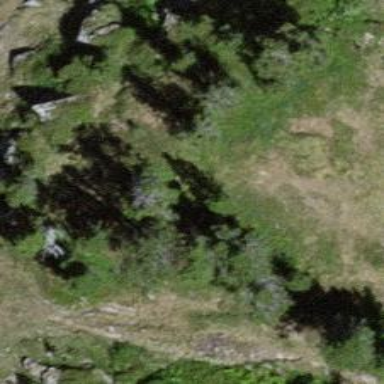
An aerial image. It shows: Patch of scrub vegetation.